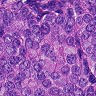
Metastatic tissue present: yes